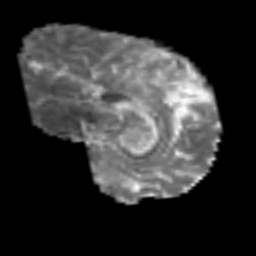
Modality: MD
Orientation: sagittal
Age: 50
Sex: male
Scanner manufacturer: siemens
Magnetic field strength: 3 T
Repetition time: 6.1 s
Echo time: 0.101 s